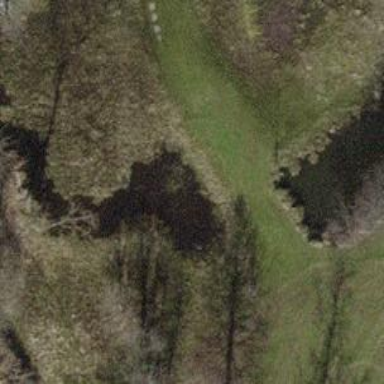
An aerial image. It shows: Serene pond surrounded by nature.